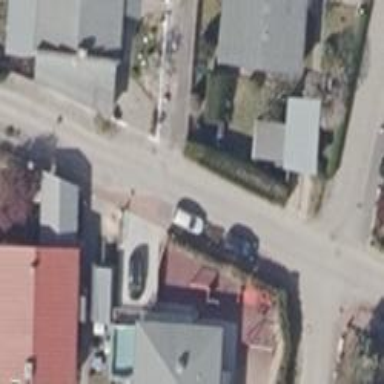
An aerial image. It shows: Smoothly paved residential road.